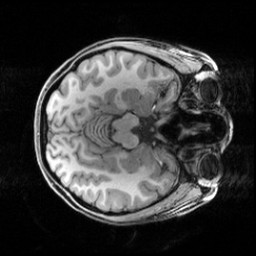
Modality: T1w
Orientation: axial
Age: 23
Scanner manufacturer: siemens
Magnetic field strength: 3 T
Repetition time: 2.5 s
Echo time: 0.00444 s